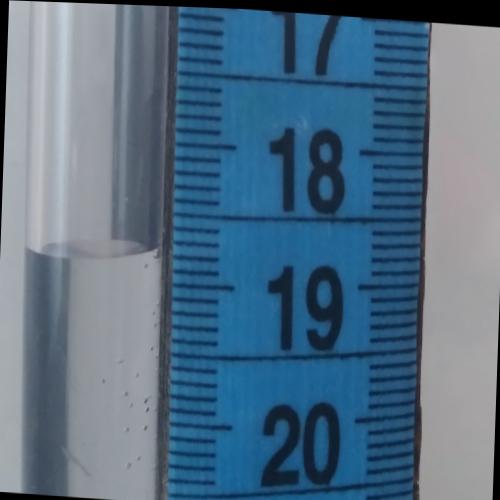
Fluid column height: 18.8 cm